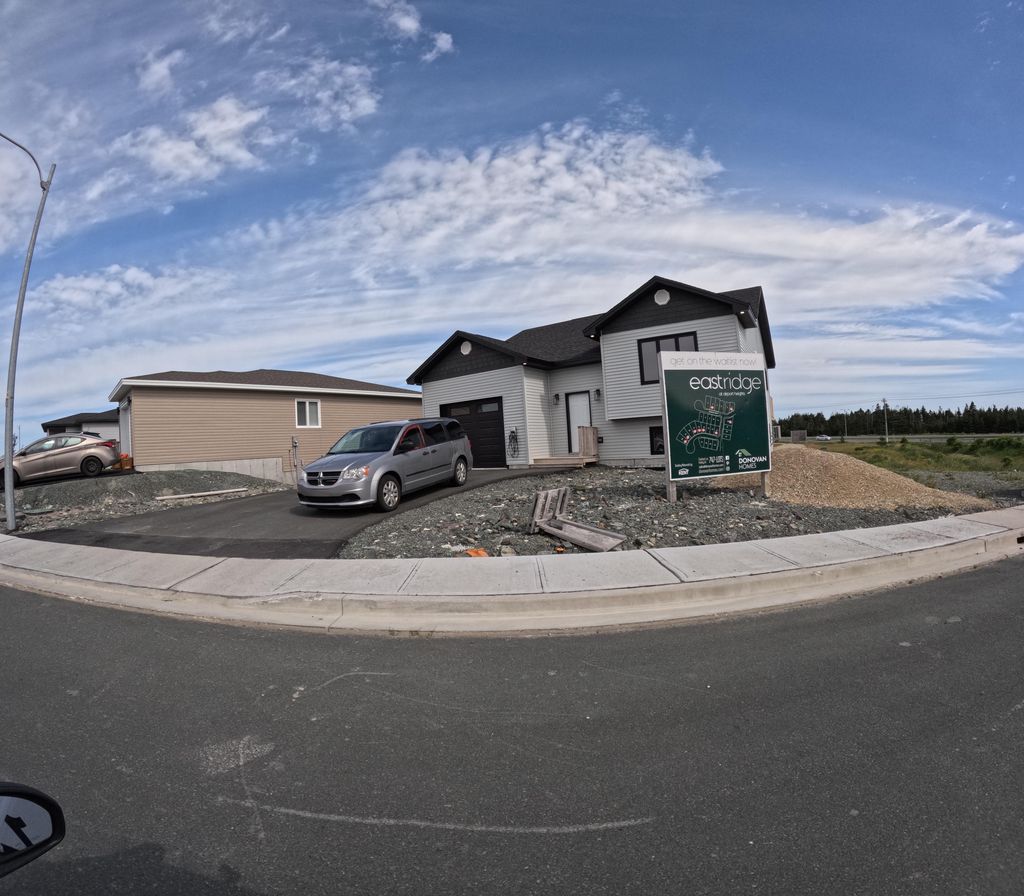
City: st_johns